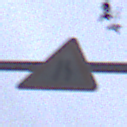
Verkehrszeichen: EinseitigVerengteFahrbahnRechts
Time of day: MorningAfternoon
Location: Outdoor (Urban)
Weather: Overcast
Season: NotSpecified
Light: Natural